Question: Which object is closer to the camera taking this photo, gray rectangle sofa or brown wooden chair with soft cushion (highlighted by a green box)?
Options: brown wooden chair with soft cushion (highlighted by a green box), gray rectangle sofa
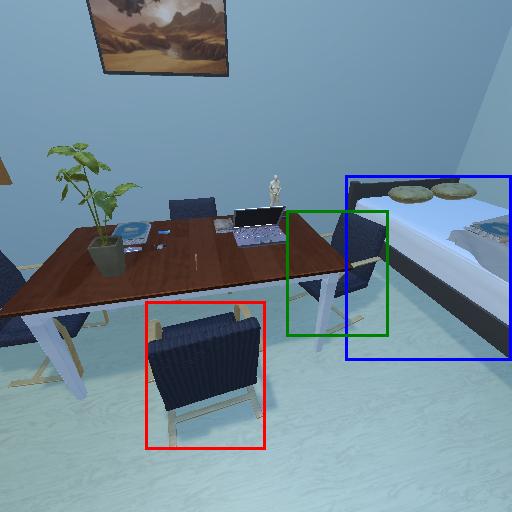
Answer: brown wooden chair with soft cushion (highlighted by a green box)